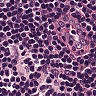
Metastatic tissue present: no